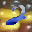
Label: 2